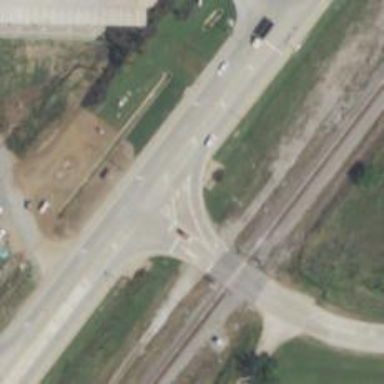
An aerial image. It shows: Secondary link road.